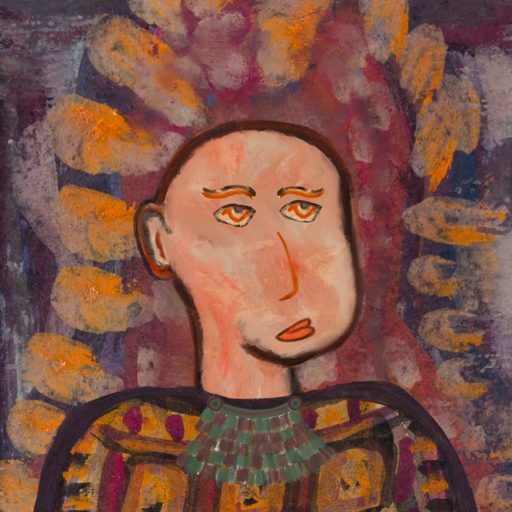
Background: Doll, Head And Neck Side: Roy_Bahadur, Face Side: Experience, Bust: Doll, Hair Side: Blank, Head Accessory: Blank, Second Necklace: After_Raid, Necklace: Blank, Baby: Blank